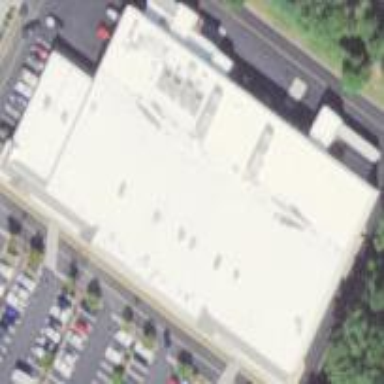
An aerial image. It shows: Supermarket building.